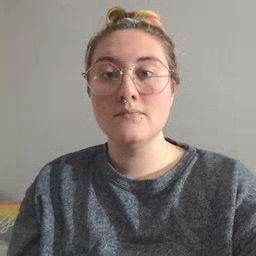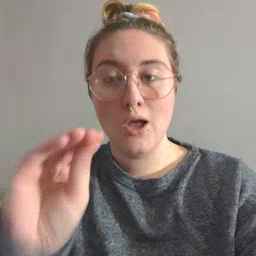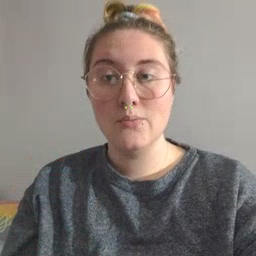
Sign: go